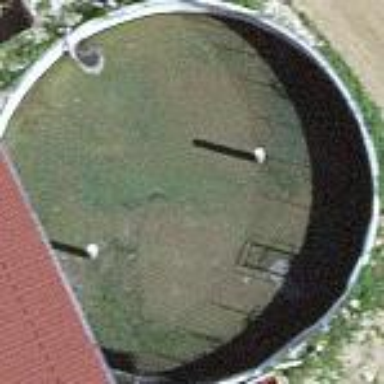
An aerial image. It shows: Storage tank building.